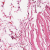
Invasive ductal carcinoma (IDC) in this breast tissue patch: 0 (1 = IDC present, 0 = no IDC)